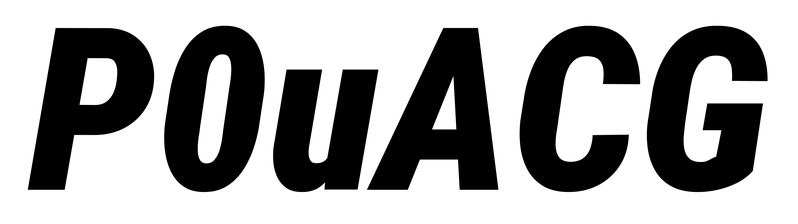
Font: Roboto-Italic_Condensed_Black_Italic